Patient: sex M, age 46
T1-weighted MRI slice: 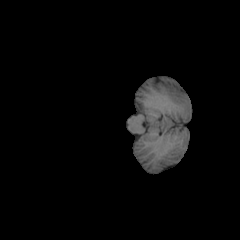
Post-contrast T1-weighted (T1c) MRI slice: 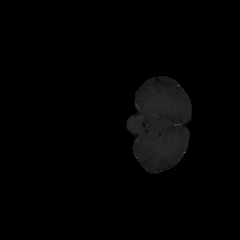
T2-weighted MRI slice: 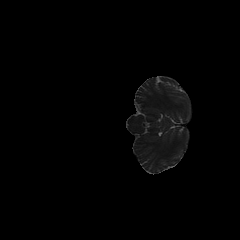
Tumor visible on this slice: no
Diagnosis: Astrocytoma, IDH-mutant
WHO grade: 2